Question: Some settings in Dymola can be altered by setting flags in the "Commands" window:

Some examples for flags are:
- 'Advanced.AutoFormatting'- 'Advanced.PedanticModelica'- 'Advanced.LogStartValuesForIterationVariables'- 'Hidden.PrintFailureToDifferentiate'
Is there a comprehensive list of all Dymola flags?
Or, even better, a command to print such a list?
Or, even better, something like the 'about:config' in Firefox?
Especially, I would like to change the default setting for the 'Save contents in one file' checkbox to 'Directories - No Questions' because version control software (git in my case) works better with many small files.
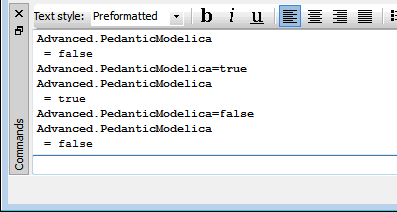
Answer: Since Dymola 2018 (and may be an earlier versions) there is a flag called 'Advanced.DefaultStoreAsOneFile'. Setting to false will enable to save packages as directories.
This flag can be set via GUI as well, see > ..., and in the pop-up window, the Tab , uncheck . In this way, the setting will be saved in your 'setup.dymx' ('setup.mos' in former Dymola versions) file and will thus not affect the Dymola for other users. You can also find some more flags in that file.
But I would suggest to split this question into two ones since there are two topics treated in just one thread.